This time-frequency spectrogram was computed from a bearing vibration snapshot; brighter regions carry more energy. What is the most likely bearing condition (normal, inner_race, outer_race, ball)?
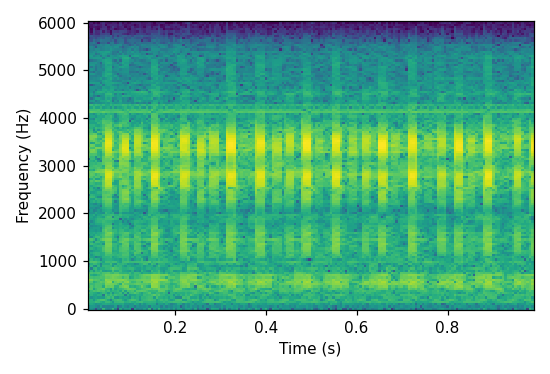
Answer: outer_race